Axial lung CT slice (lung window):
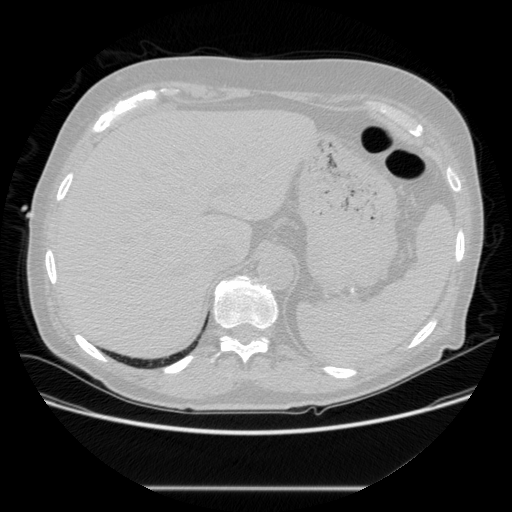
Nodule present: no